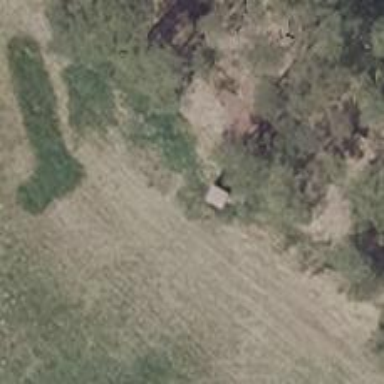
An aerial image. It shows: Hunting stand.